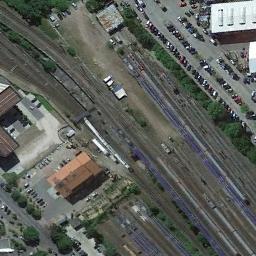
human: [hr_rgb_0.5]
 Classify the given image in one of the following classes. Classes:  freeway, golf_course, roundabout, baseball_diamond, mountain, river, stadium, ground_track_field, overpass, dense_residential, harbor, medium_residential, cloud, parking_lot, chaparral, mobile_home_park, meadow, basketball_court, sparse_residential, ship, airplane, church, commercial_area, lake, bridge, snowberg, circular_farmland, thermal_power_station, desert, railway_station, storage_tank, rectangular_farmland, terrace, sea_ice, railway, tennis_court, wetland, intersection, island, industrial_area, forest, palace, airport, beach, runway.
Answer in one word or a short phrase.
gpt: railway